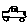
Label: car